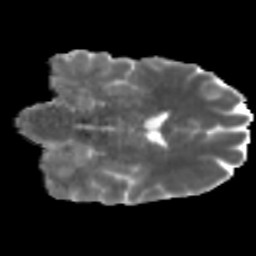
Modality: MD
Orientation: coronal
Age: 46
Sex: male
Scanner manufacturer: siemens
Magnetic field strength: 3 T
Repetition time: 5 s
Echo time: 0.092 s